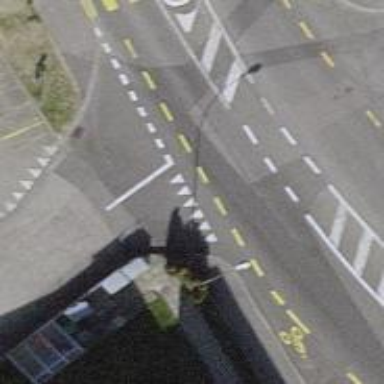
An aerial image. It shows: Unmarked crossing on footway.